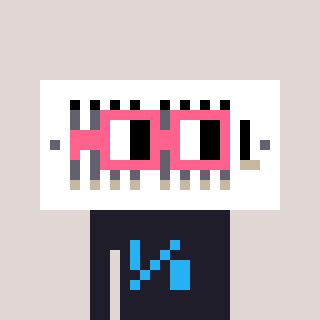
a pixel art character with square pink glasses, a vent-shaped head and a grayscale-colored body on a warm background